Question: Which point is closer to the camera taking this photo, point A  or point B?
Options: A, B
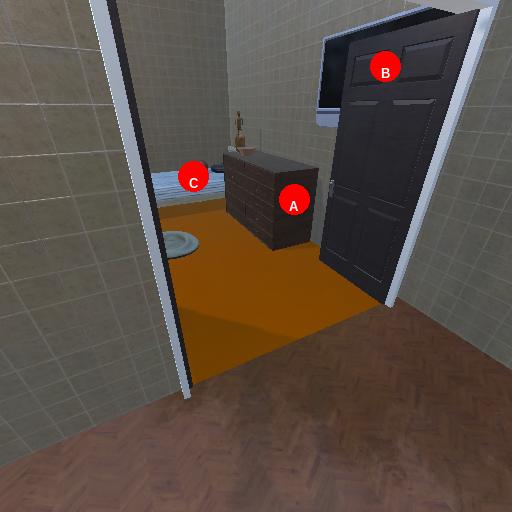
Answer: A